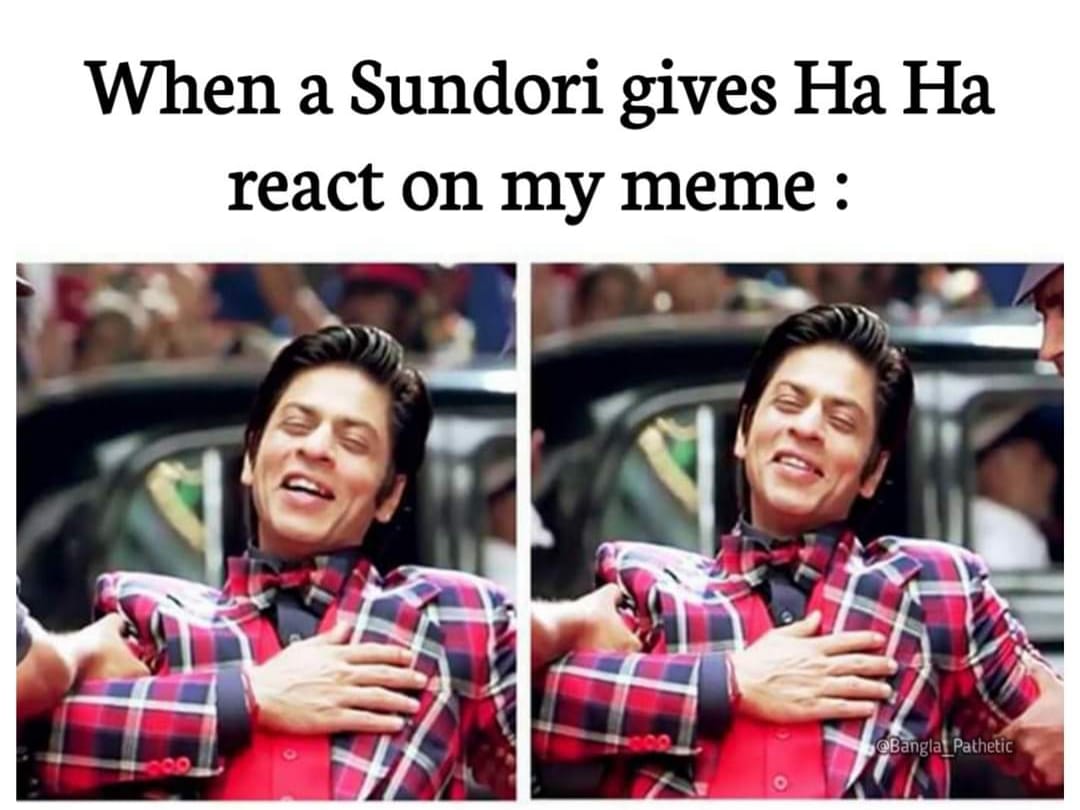
Caption: When a Sundori gives Ha Ha react on my meme :
Label: non-hate